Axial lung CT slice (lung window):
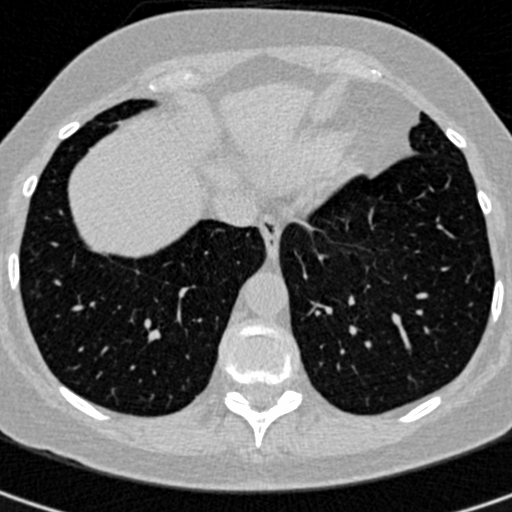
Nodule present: no